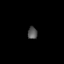
Tissue: prostate
Cell type: T cells
Senescence score: 0.356
Nuclear area (px): 113
Mean DAPI intensity: 86.168